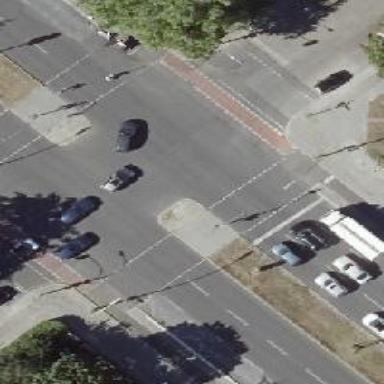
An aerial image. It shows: Footway located on traffic island.